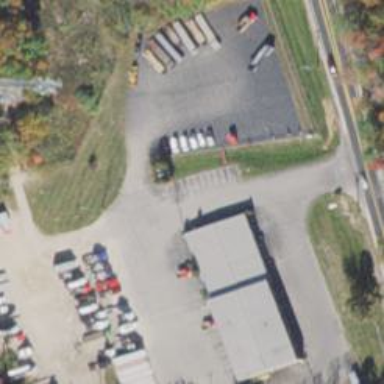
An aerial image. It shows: Shop on wheels - truck.